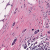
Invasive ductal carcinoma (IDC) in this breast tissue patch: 0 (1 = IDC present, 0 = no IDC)